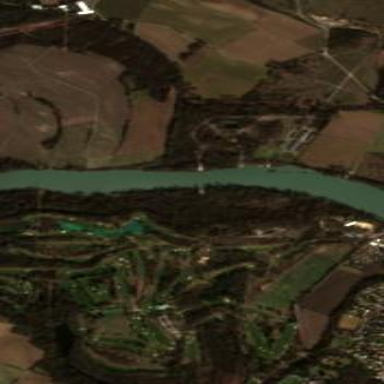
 place for golfing and leisure activities."